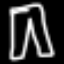
Label: pants